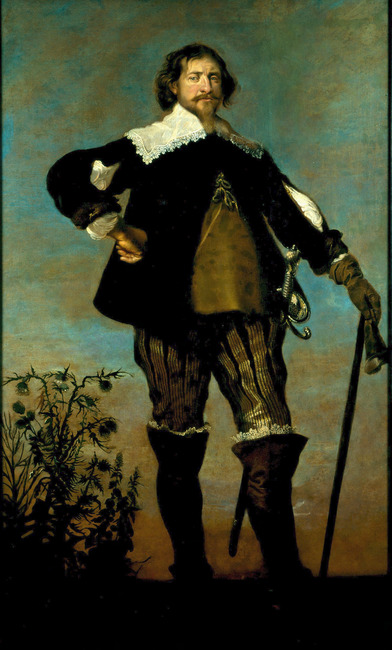
Title: Portrait of Flemming Ulfeldt (1607-1657)
Artist: Karel van Mander (III)
Earliest date: 1640
Latest date: 1640
Genre: painting
Iconography: Gloves
Keywords: man's portrait, full-length portrait, standing (position), head to the right, body facing right, looking away, medium-length hair (men's hairstyle), beard, flat collar, sword, stick, glove/gloves in hand